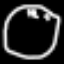
Label: clock